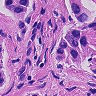
Metastatic tissue present: yes